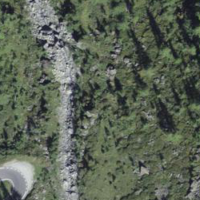
EUNIS habitat code: 41
Species observed at this site:
Oxytropis campestris
Bistorta vivipara
Chiasmia clathrata
Hedysarum hedysaroides